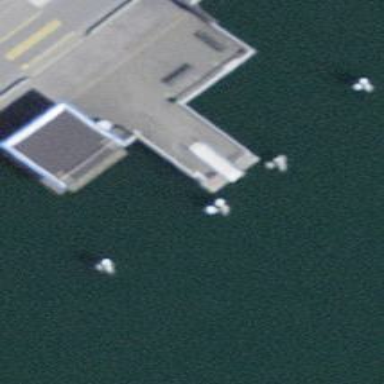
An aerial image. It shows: Pier serving as public transport platform for ferries.